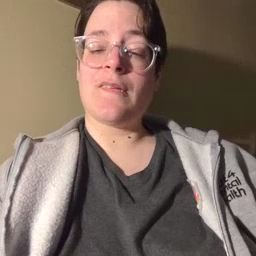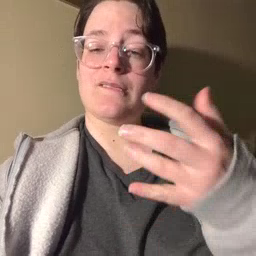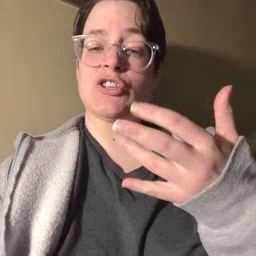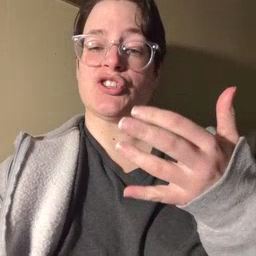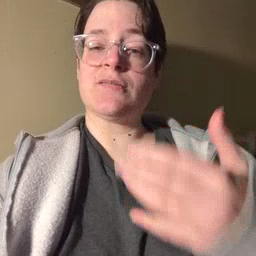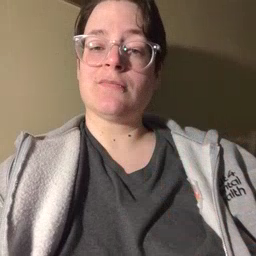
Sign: finger